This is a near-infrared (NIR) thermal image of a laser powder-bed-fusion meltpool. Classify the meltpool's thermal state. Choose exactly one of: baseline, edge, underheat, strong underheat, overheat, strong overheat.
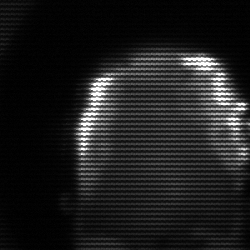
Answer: baseline